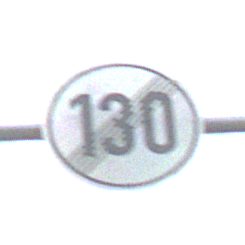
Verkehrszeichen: EndeGeschwindigkeit130
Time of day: SunriseSunset
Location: Outdoor (Nature)
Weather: PartlyCloudy
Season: NotSpecified
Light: Natural